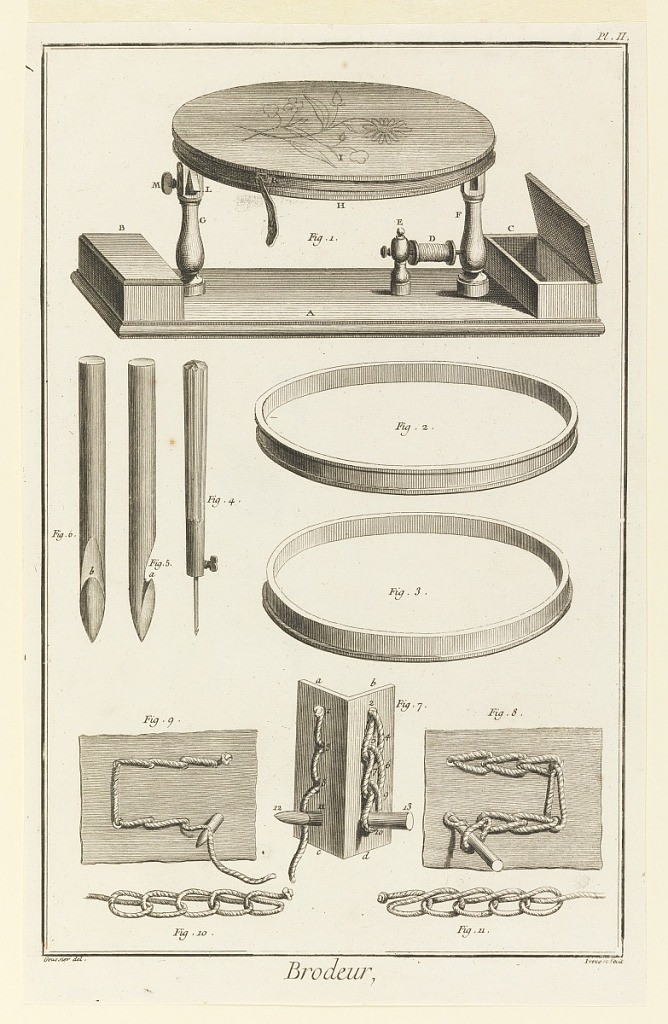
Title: Brodeur, from Diderot's Encyclopaedia
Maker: Denis Diderot, French, 1713–1784
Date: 1763
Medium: Engraving on white paper
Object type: Print
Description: A depiction of the various tools used by embroiderers and patterns for stitched knots. Each is labeled with a figure number.